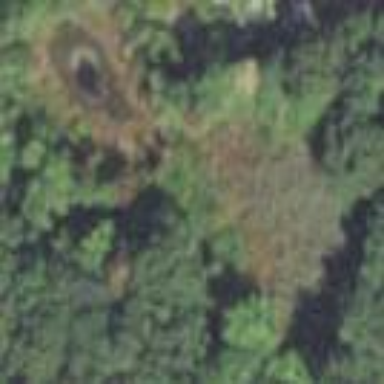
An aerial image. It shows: Beautiful wet meadow natural wetland.